A scalogram (wavelet time-scale view) of one vibration snapshot from a rotating machine is shown. Classify the rotor condition as one of: normal, misalignment, unbalance, looseness.
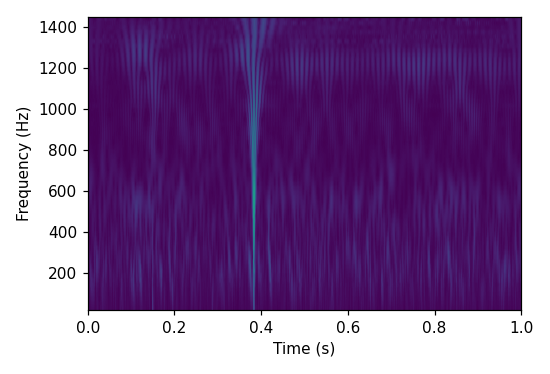
Answer: normal